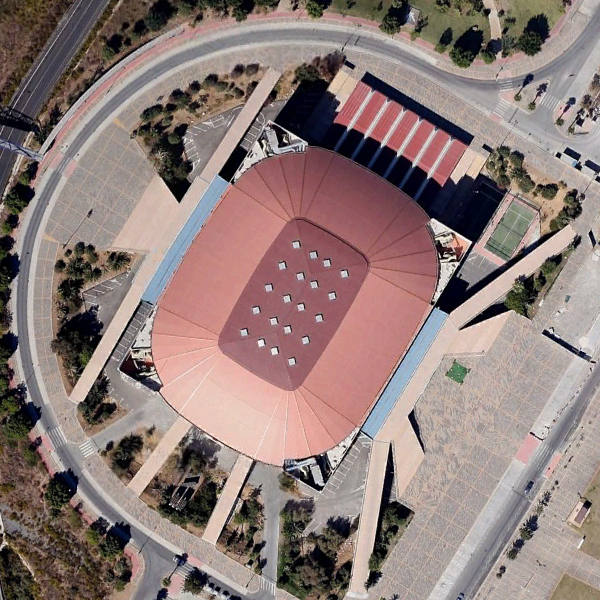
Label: Center